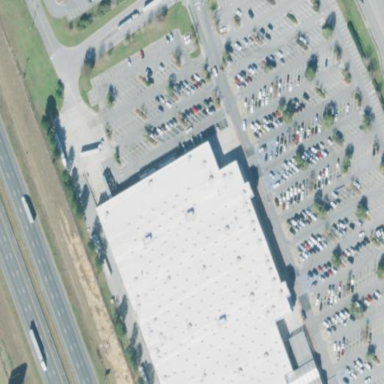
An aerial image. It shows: Parking area with surface.